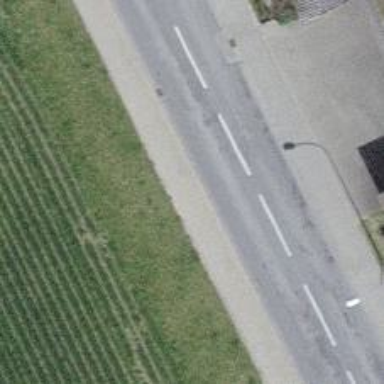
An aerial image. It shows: Sidewalk along the footway.